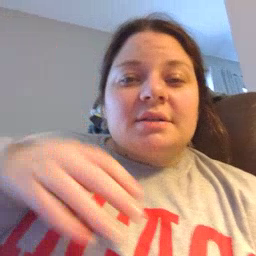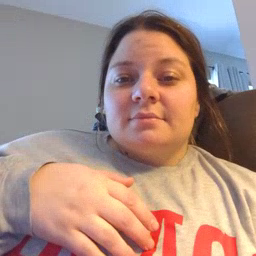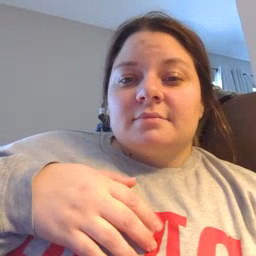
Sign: frenchfries